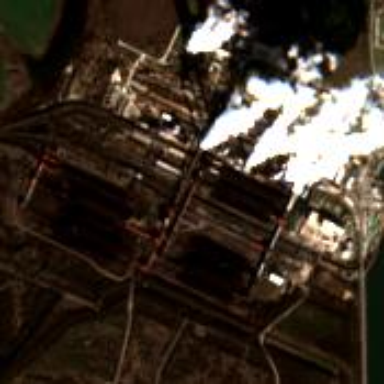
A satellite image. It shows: Industrial area with coal power plant.